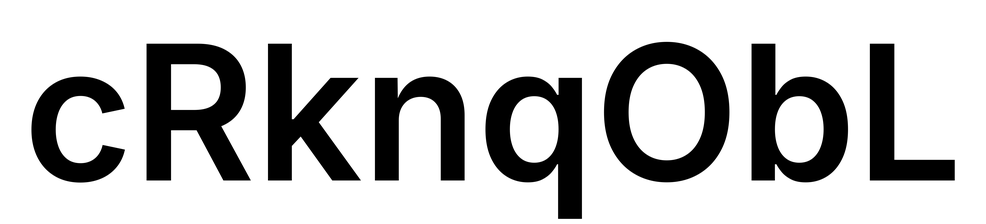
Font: Inter_SemiBold